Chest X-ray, PA view. Patient: 64 years old, sex M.
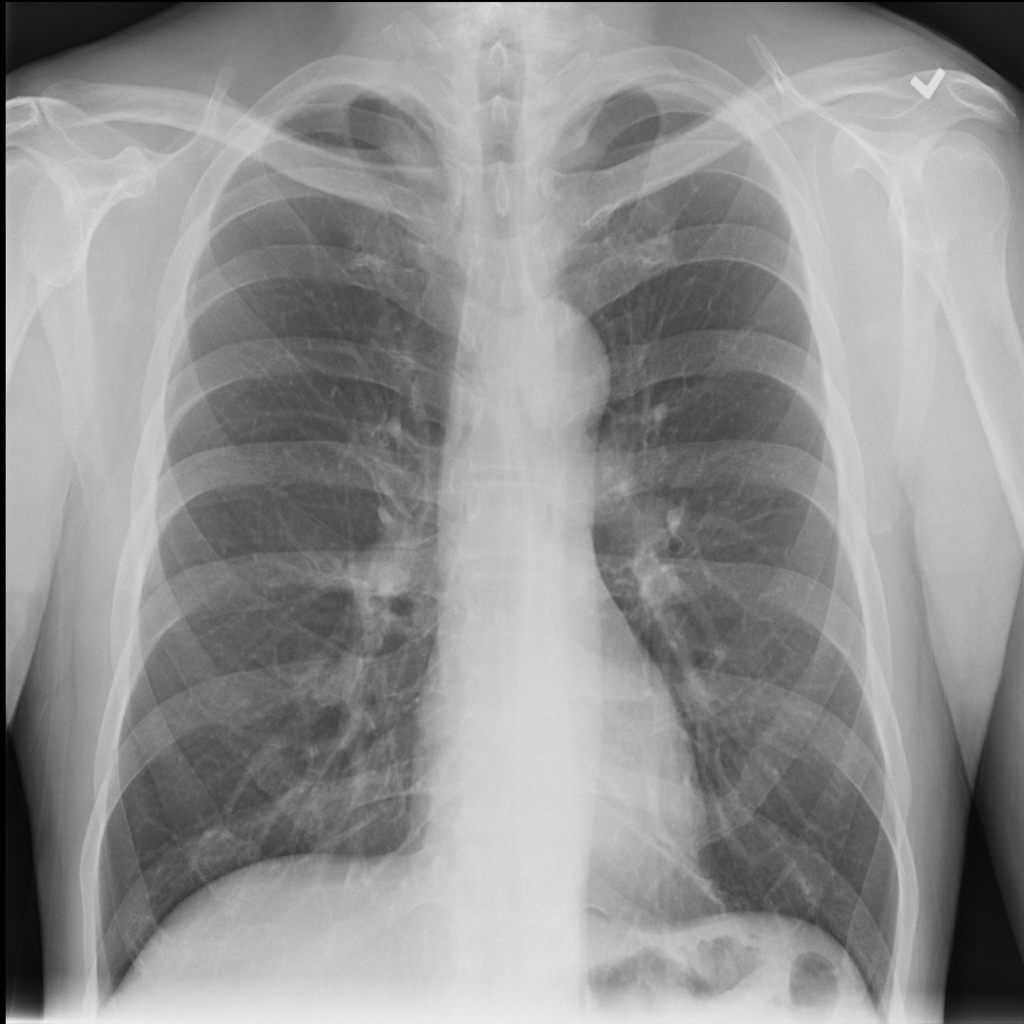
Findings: No Finding